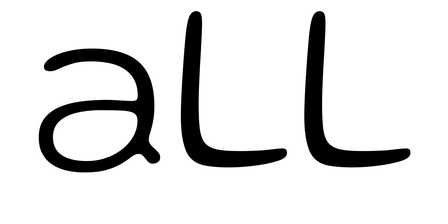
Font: Gluten_ExtraLight